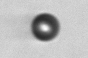
Label: bead